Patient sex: F
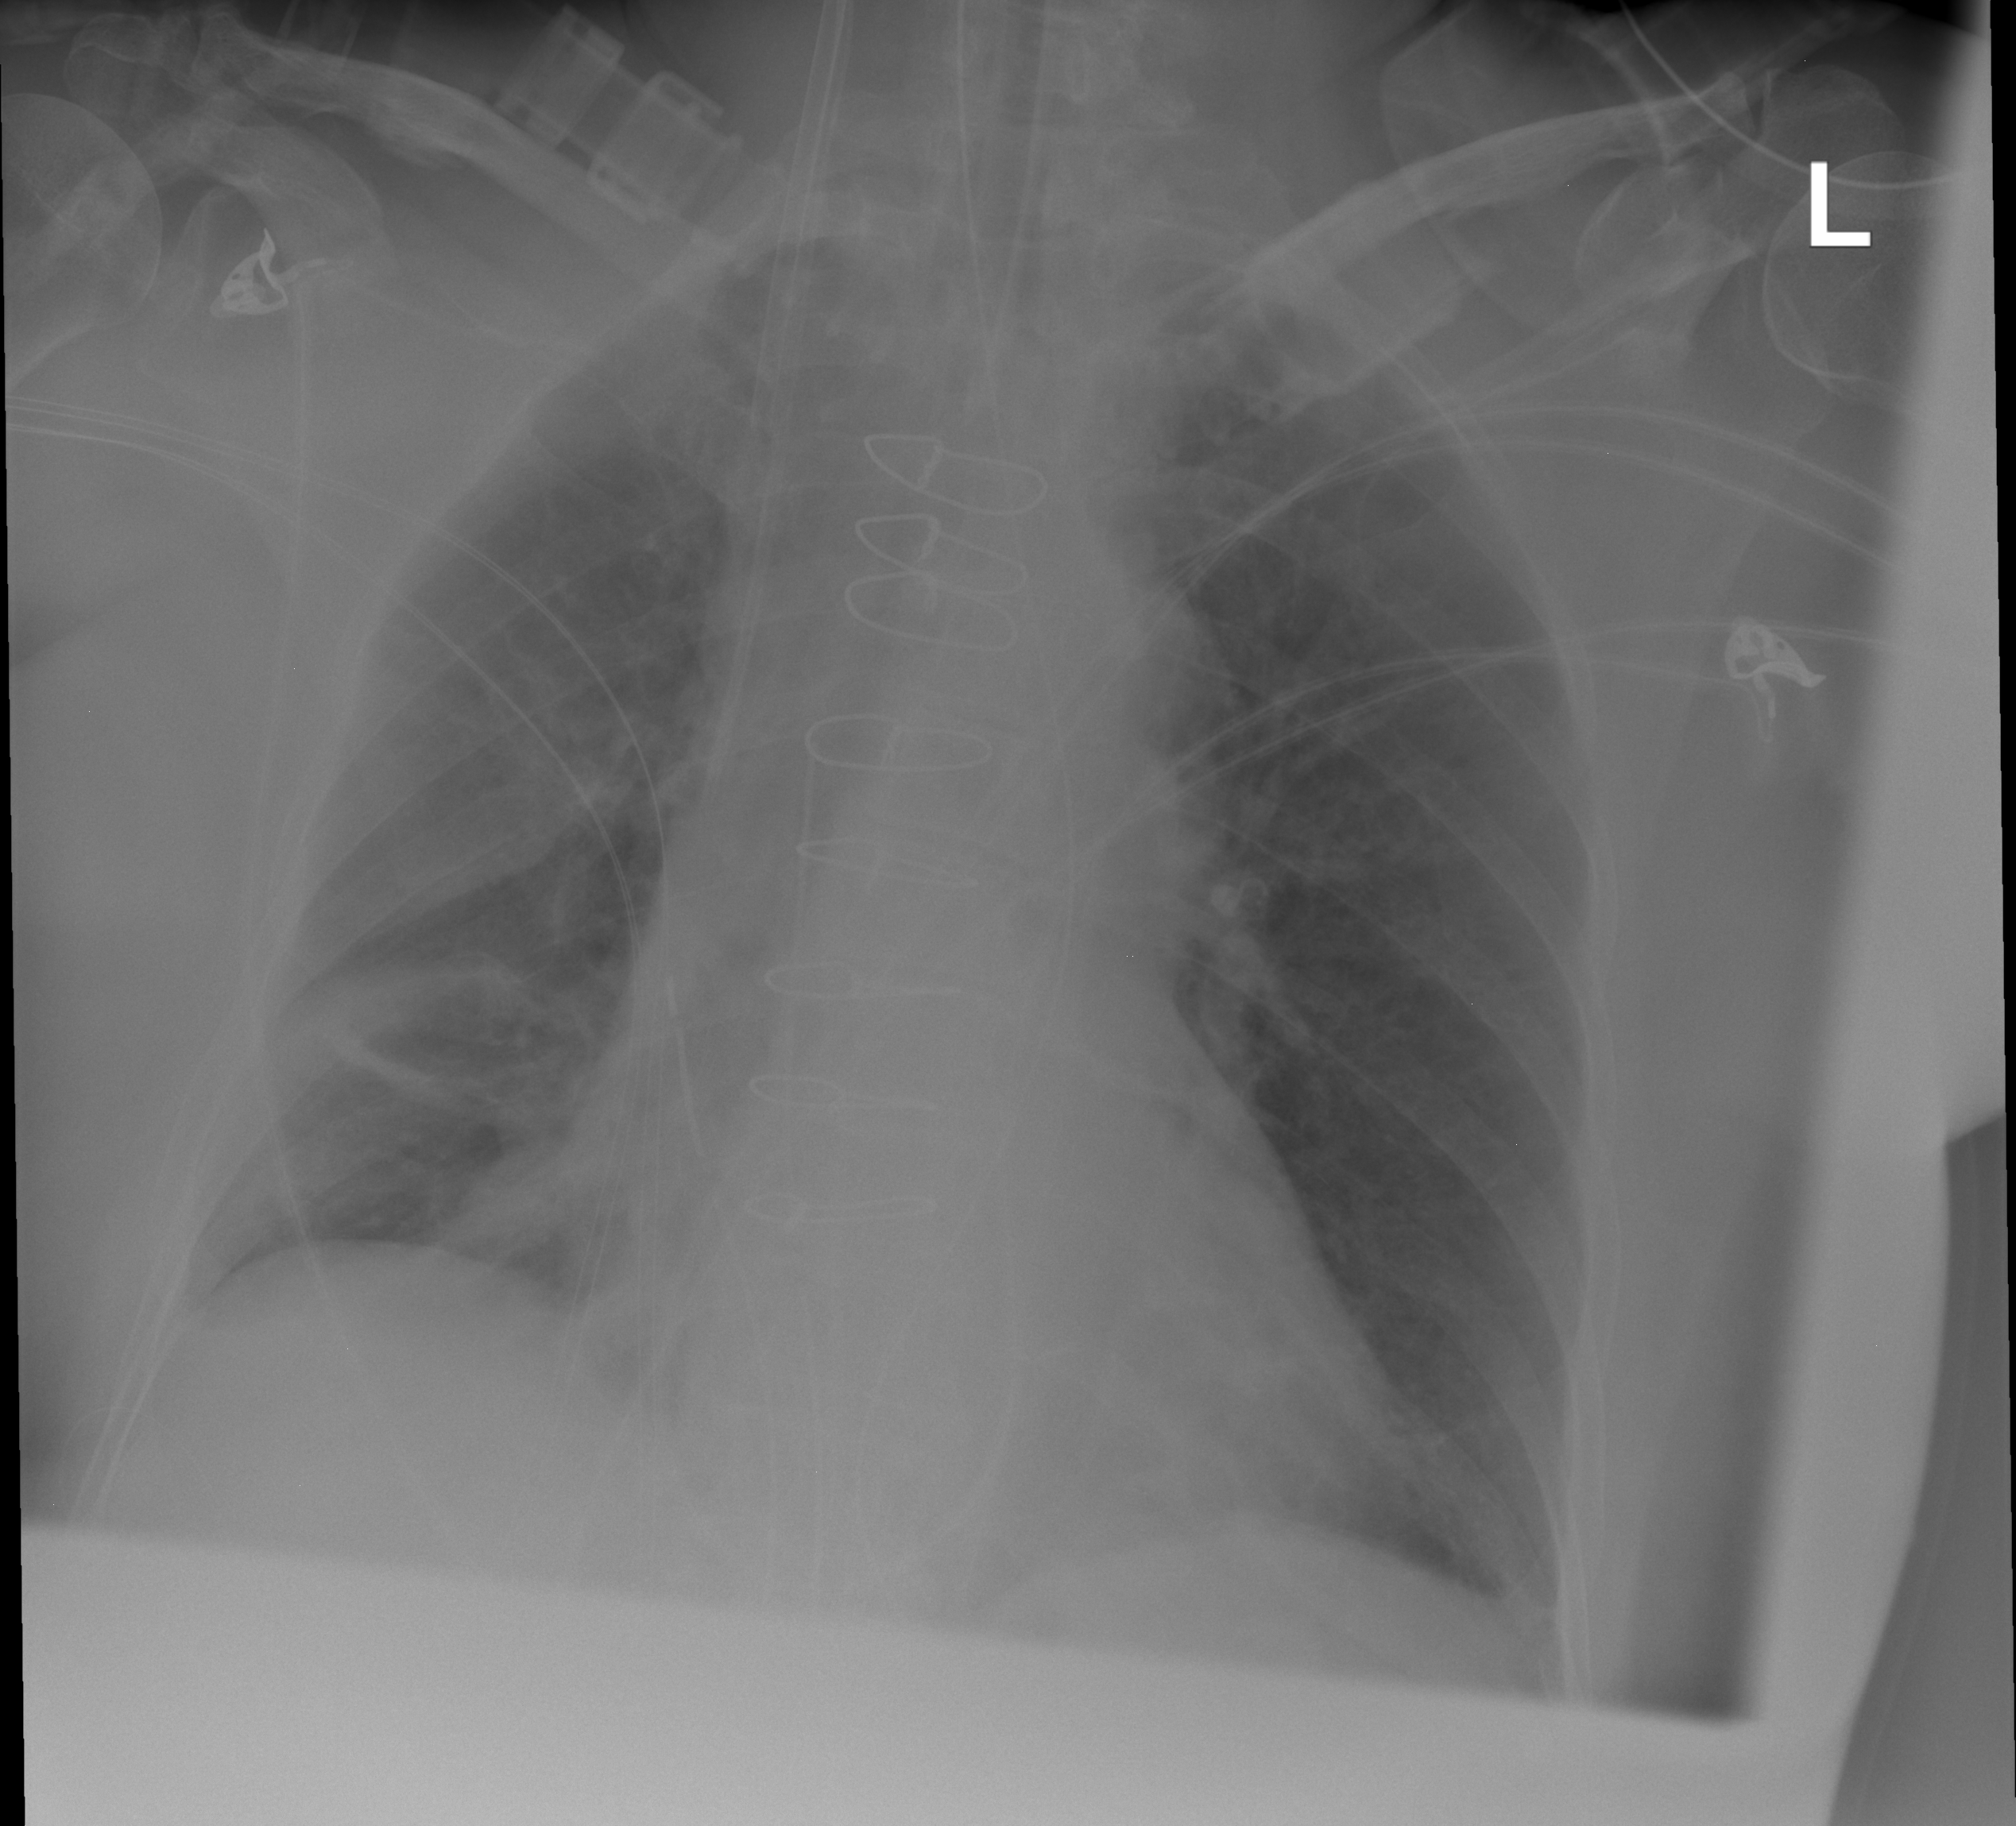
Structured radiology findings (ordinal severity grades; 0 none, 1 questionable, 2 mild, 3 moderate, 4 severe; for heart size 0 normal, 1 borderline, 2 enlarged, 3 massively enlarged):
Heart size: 0
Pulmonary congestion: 0
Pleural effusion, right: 2
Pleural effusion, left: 0
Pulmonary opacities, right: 0
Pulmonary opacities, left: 0
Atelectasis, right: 2
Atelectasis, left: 0